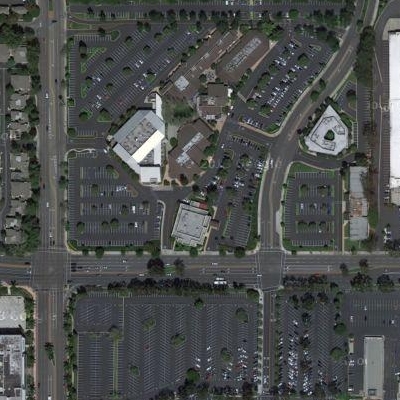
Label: gParking